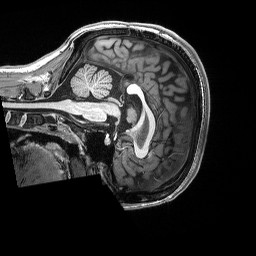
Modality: T1w
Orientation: sagittal
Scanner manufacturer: siemens
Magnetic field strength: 3 T
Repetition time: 2.53 s
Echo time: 0.0033 s